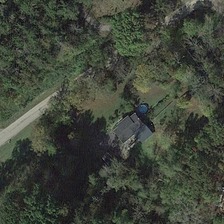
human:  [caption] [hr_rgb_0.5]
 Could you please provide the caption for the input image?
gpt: many green trees are around a building near a road .

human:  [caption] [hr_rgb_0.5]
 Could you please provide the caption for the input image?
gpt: many green trees are around a building near a road .

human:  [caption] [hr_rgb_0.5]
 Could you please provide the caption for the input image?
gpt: many green trees are around a building near a road .

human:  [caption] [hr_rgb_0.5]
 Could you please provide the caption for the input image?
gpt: many green trees are around a building near a road .

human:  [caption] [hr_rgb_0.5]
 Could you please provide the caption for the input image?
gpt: many green trees are around a building near a road .